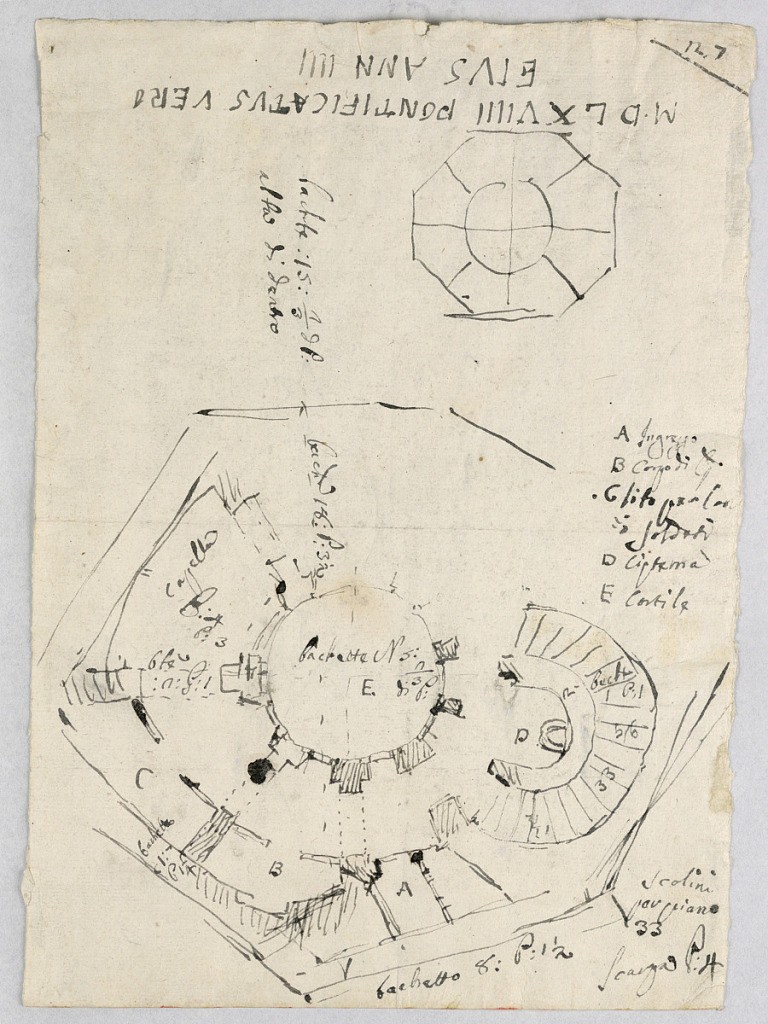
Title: Plan of a Bastion
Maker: Giuseppe Barberi, Italian, 1746–1809
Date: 1746–1809
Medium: Pen and gray ink, red ink on off-white laid paper
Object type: Drawing
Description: Below, hexagonal plan for hospital or bastion. Above, similar but less finished sketch.